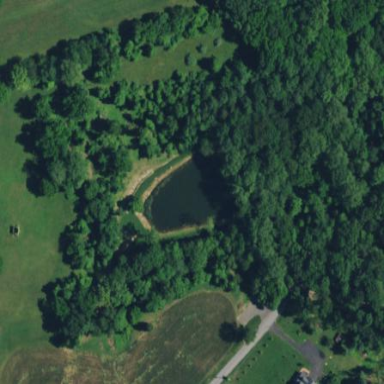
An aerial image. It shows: Peaceful pond surrounded by nature.